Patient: sex M, age 64
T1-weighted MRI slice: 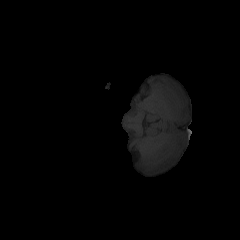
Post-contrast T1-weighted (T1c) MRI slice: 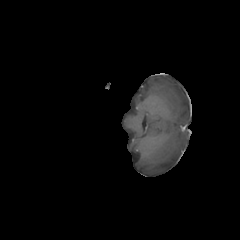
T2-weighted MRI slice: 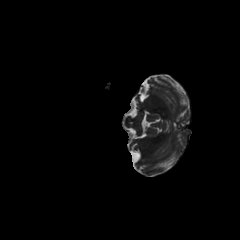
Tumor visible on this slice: no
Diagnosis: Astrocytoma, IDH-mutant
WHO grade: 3